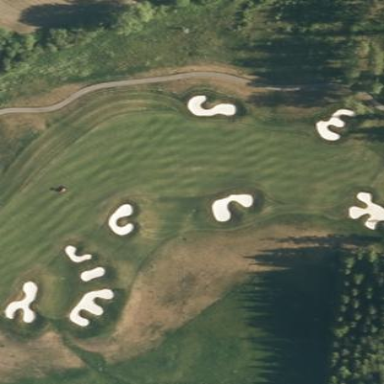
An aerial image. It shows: Golf fairway surrounded by grass.